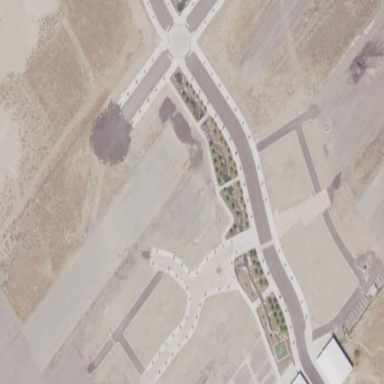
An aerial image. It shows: Pedestrian road.